Interaction volume radius: 10 \u00c5
Interaction volume height: 20 \u00c5
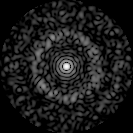
Disorder parameter: 0.816